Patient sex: F
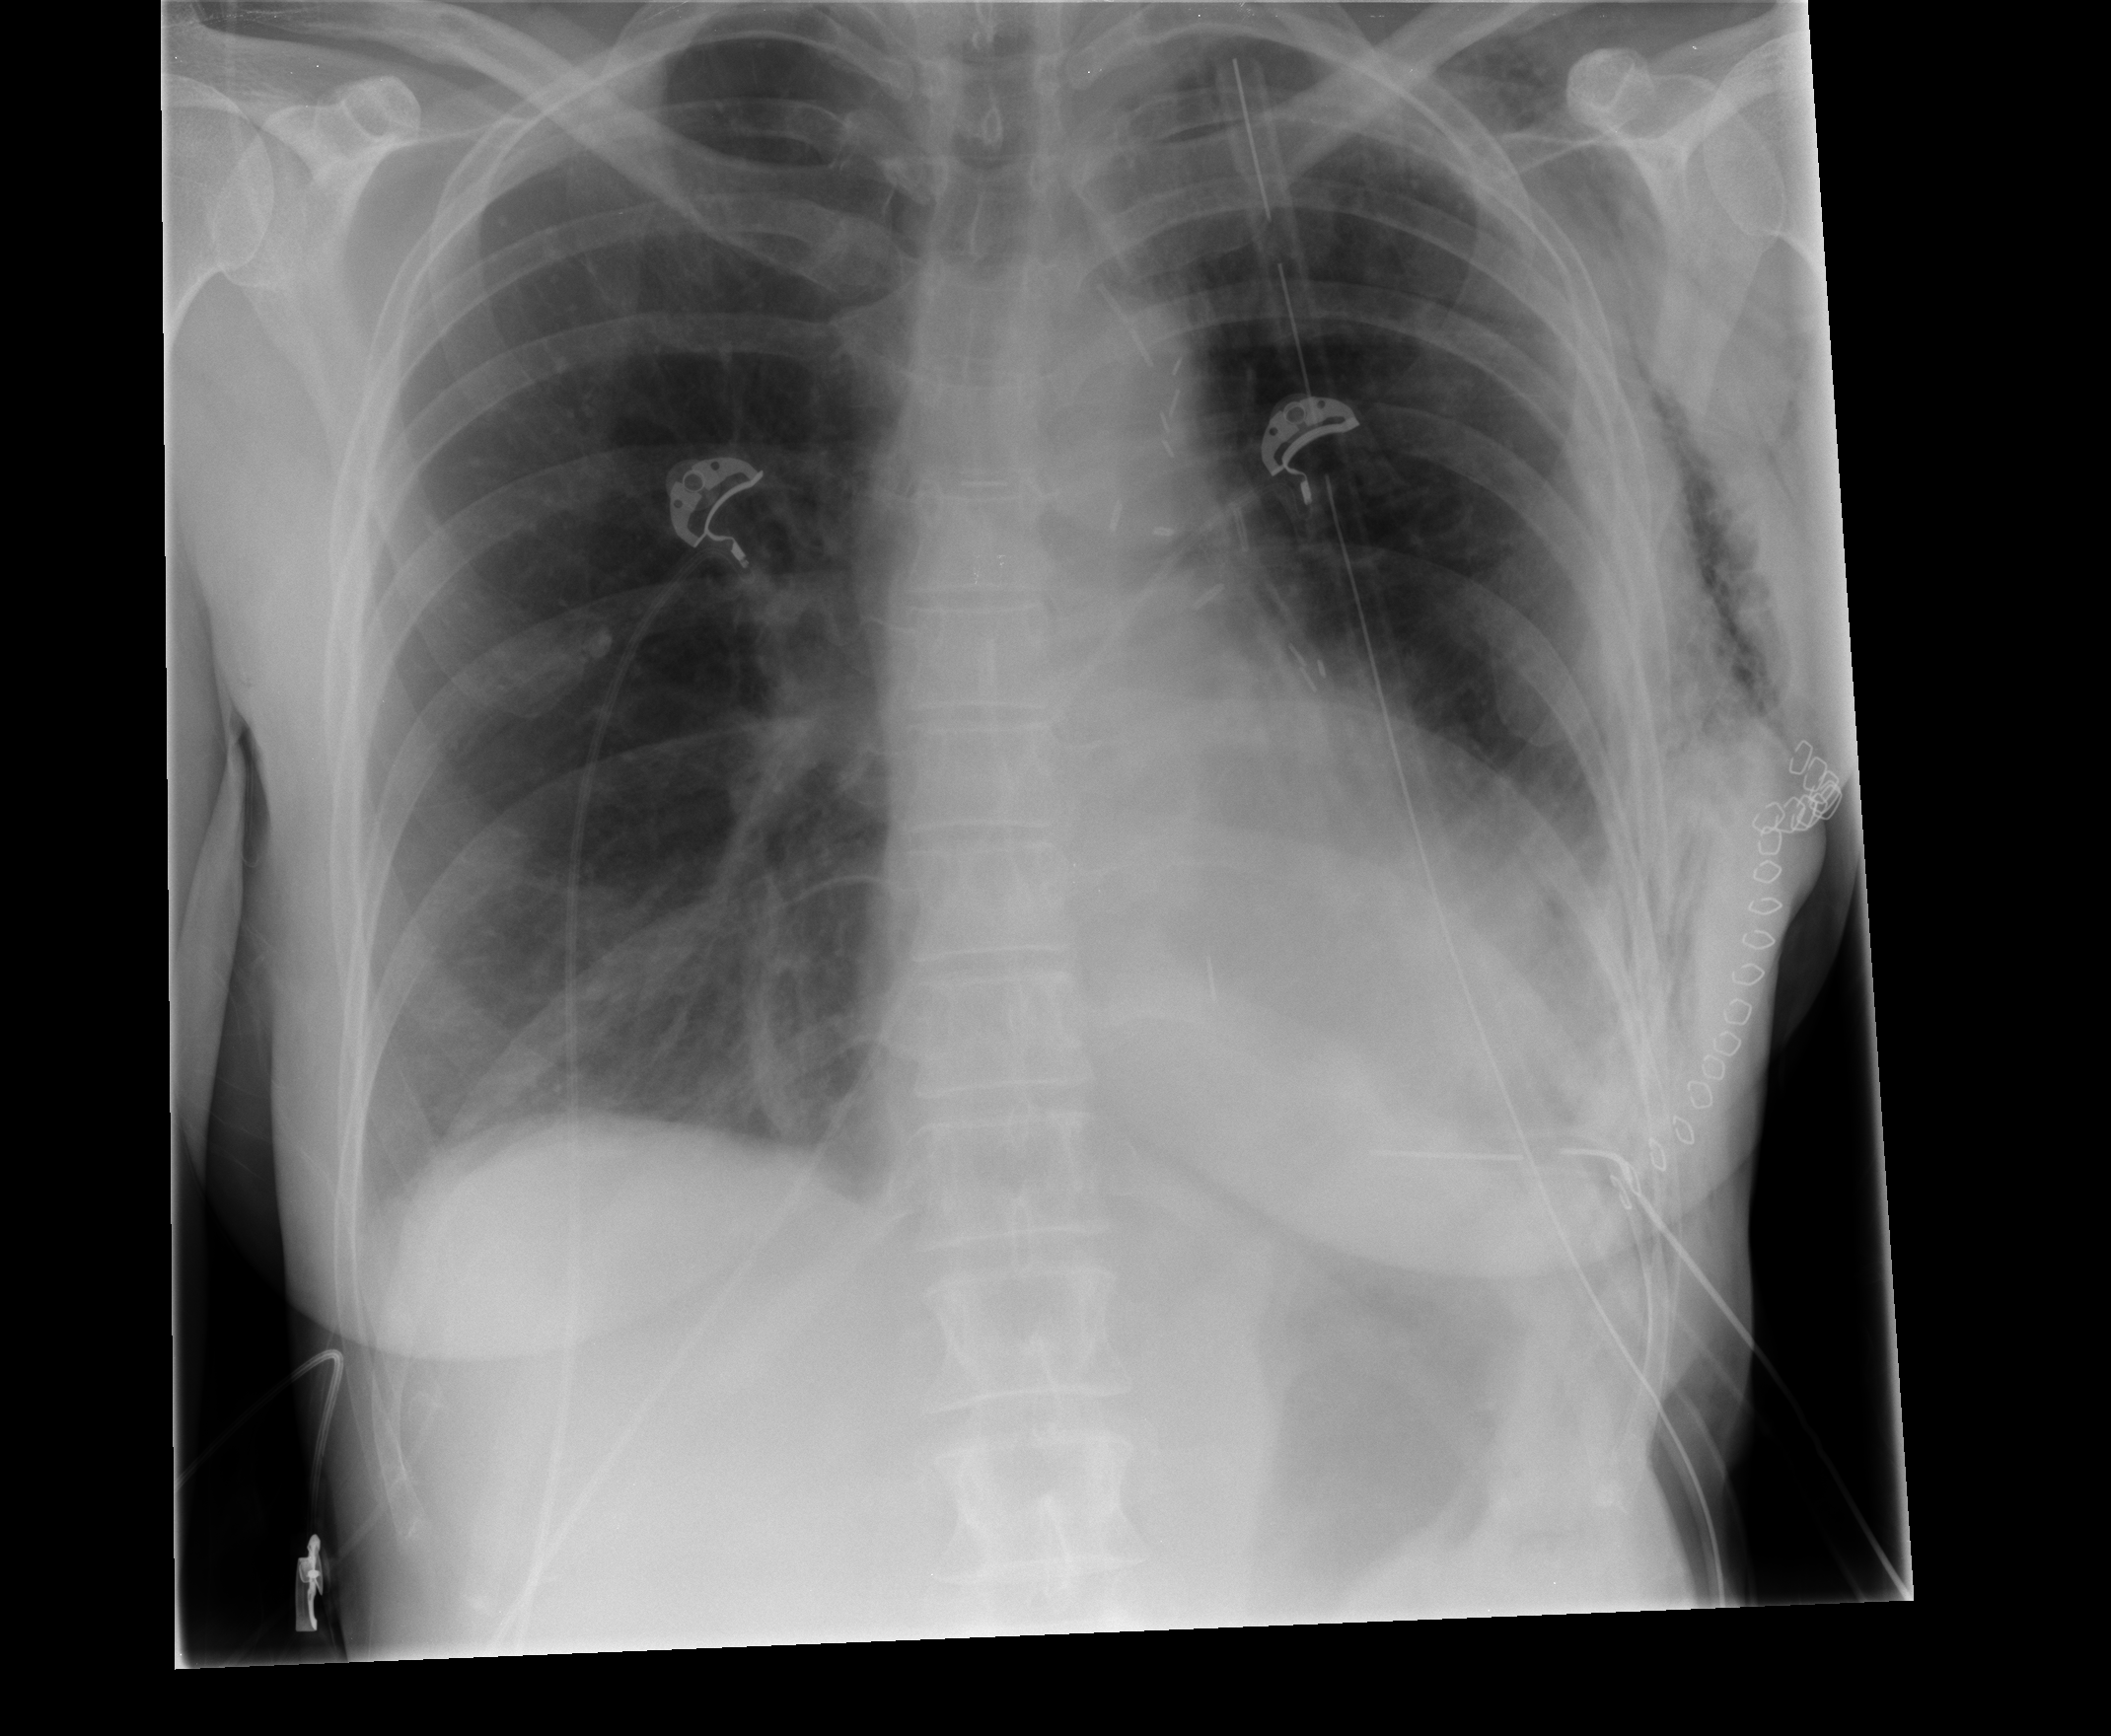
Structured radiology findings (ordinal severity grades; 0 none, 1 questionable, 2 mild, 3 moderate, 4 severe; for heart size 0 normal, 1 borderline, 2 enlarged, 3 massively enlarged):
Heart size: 0
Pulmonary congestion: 0
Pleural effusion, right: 0
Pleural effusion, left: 2
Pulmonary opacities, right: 0
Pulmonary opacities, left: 0
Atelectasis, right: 0
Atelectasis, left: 2